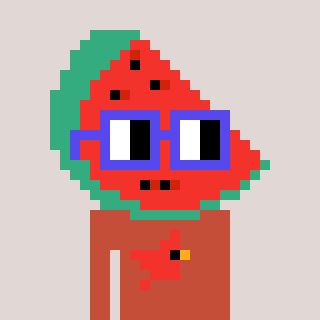
a pixel art character with square blue glasses, a watermelon-shaped head and a rust-colored body on a warm background